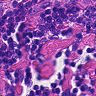
Metastatic tissue present: no